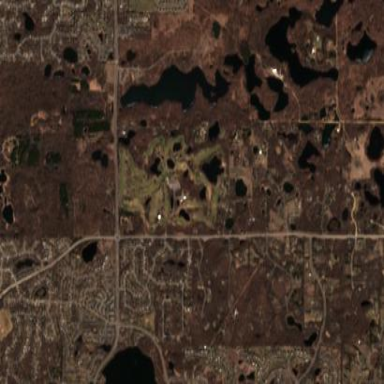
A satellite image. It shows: Golf course surrounded by greenery.